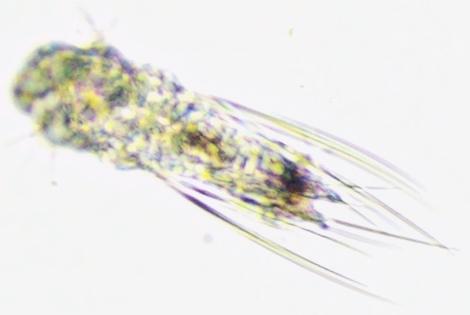
Label: Zooplankton